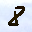
Label: 8